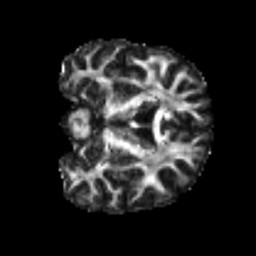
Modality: FA
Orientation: coronal
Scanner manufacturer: siemens
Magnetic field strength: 3 T
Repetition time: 4 s
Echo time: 0.0594 s